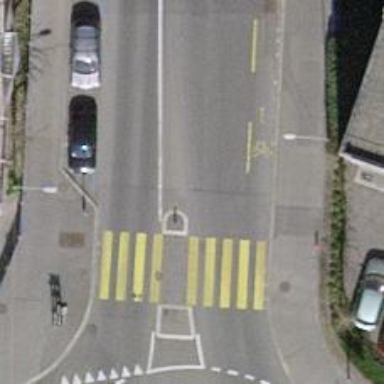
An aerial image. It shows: Tertiary road with asphalt surface. The road has cycle lane on the left side.